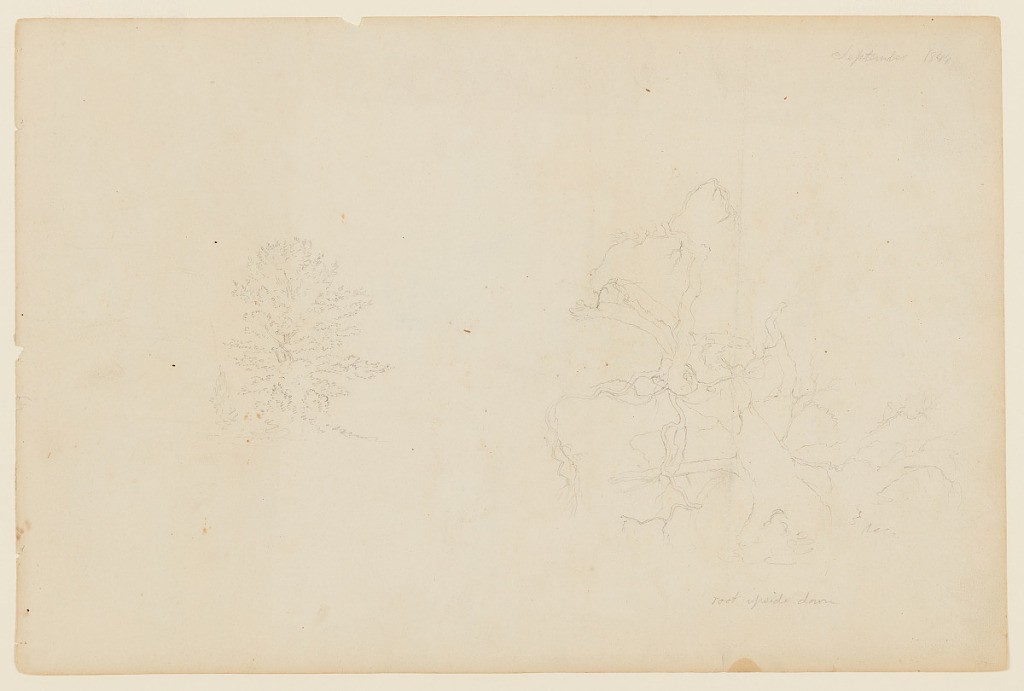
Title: Sketches of Tree and Roots, Catskill, New York
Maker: Frederic Edwin Church, American, 1826–1900
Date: September 1844
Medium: Graphite on off-white wove paper; verso: graphite
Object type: Drawing
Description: Botanical sketches from Catskill, New York, showing views of a tree with a lush canopy at left, and, at right and oppositely oriented, twisting, contorted tree roots.

Verso: Figure sketch of Thomas Cole's son, Theodore, in Catskill, New York. The young boy faces the artist/viewer as he wears at hat, a shirt or apron with broad sleeves, and plaid pants (according to the inscription). His hands are clasped over his lower torso.